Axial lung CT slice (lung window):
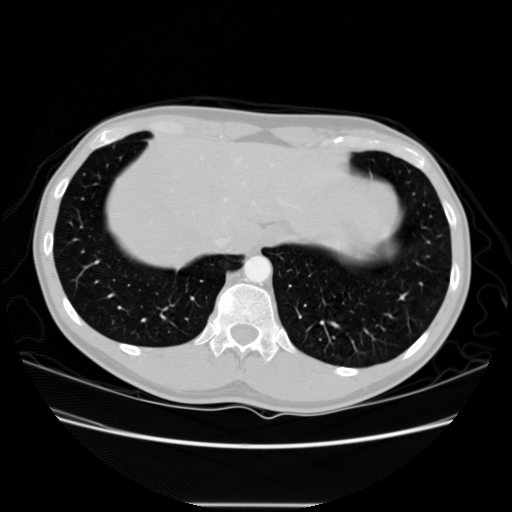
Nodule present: no